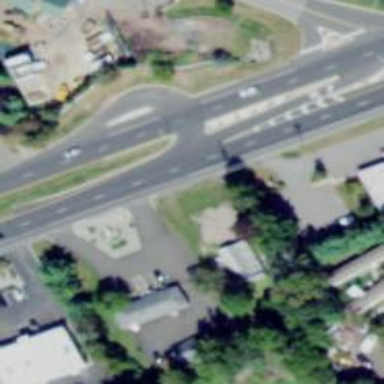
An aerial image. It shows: Junction.